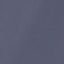
Label: SeaLake